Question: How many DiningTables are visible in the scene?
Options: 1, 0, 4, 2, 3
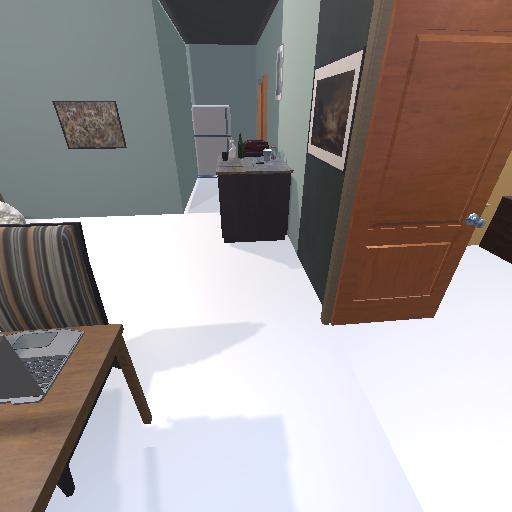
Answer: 1